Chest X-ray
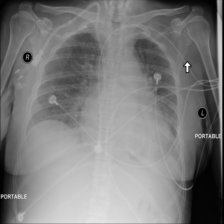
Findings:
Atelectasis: negative
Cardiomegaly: negative
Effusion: negative
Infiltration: positive
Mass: negative
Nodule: negative
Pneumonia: negative
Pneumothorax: negative
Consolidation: negative
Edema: negative
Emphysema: negative
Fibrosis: negative
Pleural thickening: negative
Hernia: negative